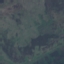
Land use / land cover: HerbaceousVegetation